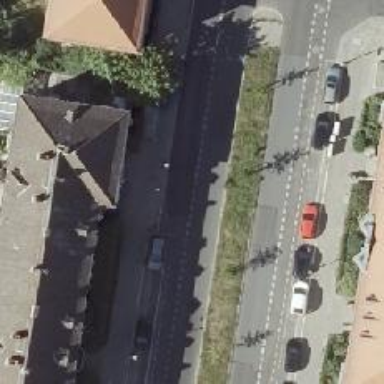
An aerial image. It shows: Public transport stop position.